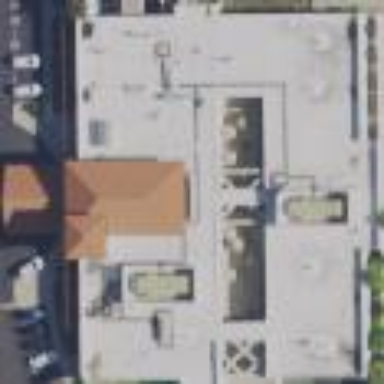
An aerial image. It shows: Hospital building.